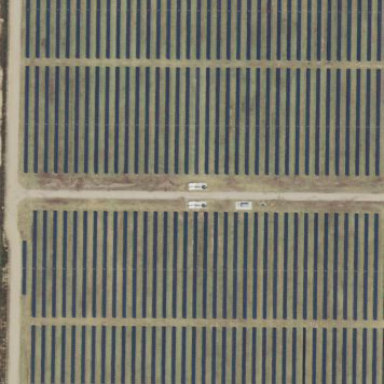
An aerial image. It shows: Solar power plant.